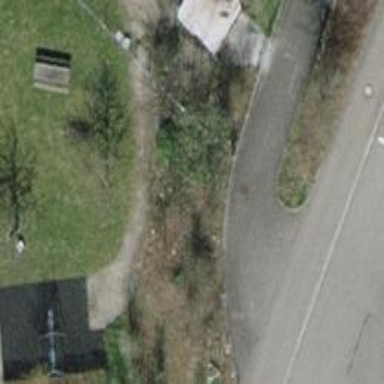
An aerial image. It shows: Urban tree adds touch of nature to the surroundings.